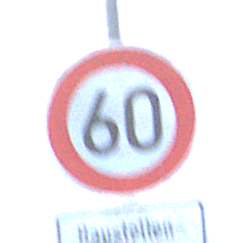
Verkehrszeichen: Geschwindigkeit60
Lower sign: HinweiseAufGefahrenDurchVerbaleAngabe2
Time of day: SunriseSunset
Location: Outdoor (RoadRail)
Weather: PartlyCloudy
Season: NotSpecified
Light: Natural